Field crop: maize
Growth stage: 2
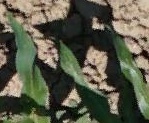
Species: maize